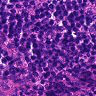
Metastatic tissue present: no